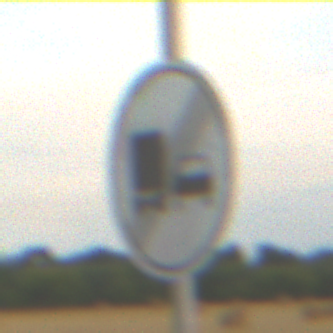
Verkehrszeichen: EndeUeberholverbotKraftfahrzeuge
Umgebung: Outdoor, RoadRail
Tageszeit: SunriseSunset
Wetter: PartlyCloudy
Licht: Natural
Jahreszeit: NotSpecified
Kontrast: LowContrast